Question: I have a function (UDF) that creates a unique id for each distinct String value in a range. My problem is that I am using the row number for the firs occurrence found. I need:
a unique ID that increments by one for each distinct value. Please take a look at the image of my current values and the actual values that I want:

I am using the the following formula in column B row 2:
'''
=insert_id1(A2,$A$2:$A$8)
'''
Below is my UDF:
'''
Function insert_id1(Search_string As String, Search_in_col As Range)
Dim i As Long
Dim result As Integer
result = 0
For i = 1 To Search_in_col.count
If Search_in_col.Cells(i, 1) = Search_string Then
If result = 0 Or result > Search_in_col.Cells(i, 1).Row Then
result = Search_in_col.Cells(i, 1).Row
End If
End If
Next
insert_id1 = result
End Function
'''
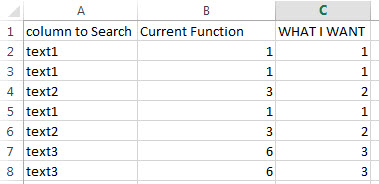
Answer: Does it have to be VBA? Use this formula in cell B2 and copy down:
'''
=IF(COUNTIF(A$1:A1, A2)=0,MAX(B$1:B1)+1,VLOOKUP(A2,A$1:B1,2,FALSE))
'''
If it really needs to be VBA/UDF:
'''
Public Function insert_id1(Search_string As String, Search_in_col As Range) As Long
Dim i As Long
Dim sUnq As String
Dim cel As Range
For Each cel In Search_in_col
If Len(cel.Text) > 0 _
And InStr(1, "|" & sUnq & "|", "|" & cel.Text & "|", vbTextCompare) = 0 Then
i = i + 1
sUnq = sUnq & "|" & cel.Text
If cel.Text = Search_string Then
insert_id1 = i
Exit Function
End If
End If
Next cel
End Function
'''
And then the formula becomes:
'''
=insert_id1(A2,$A$2:$A$8)
'''